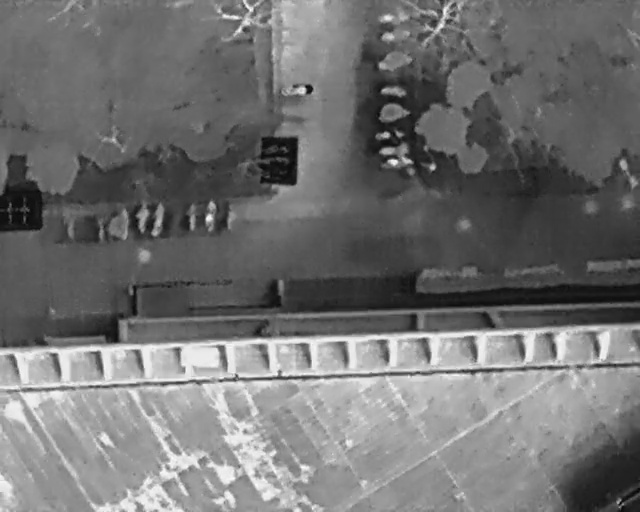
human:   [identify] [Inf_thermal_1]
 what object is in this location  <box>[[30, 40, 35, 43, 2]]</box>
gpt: <ref>1 medium bicycle at the center</ref>

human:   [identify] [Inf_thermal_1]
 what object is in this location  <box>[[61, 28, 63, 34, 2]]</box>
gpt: <ref>1 small bicycle at the center</ref>